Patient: sex M, age 57
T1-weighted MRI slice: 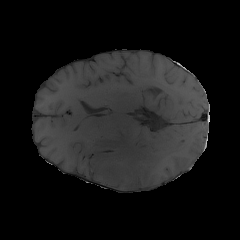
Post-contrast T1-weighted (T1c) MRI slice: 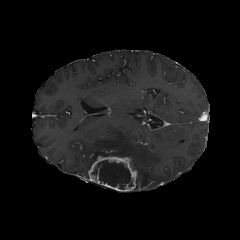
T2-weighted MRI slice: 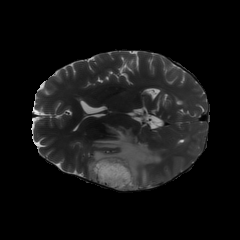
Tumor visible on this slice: yes
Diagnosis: Glioblastoma, IDH-wildtype
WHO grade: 4